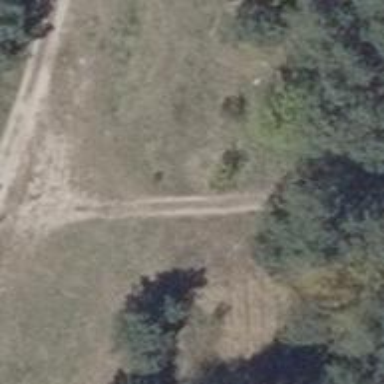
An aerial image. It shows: Road with historical significance.